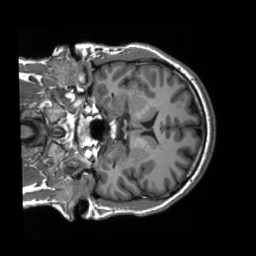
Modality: T1w
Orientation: coronal
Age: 42
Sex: male
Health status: ill
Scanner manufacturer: siemens
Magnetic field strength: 3 T
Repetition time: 2.3 s
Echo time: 0.00201 s